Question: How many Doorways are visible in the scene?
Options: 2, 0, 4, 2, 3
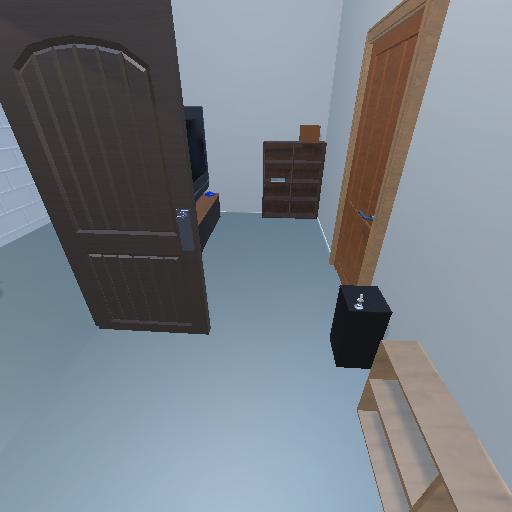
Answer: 2